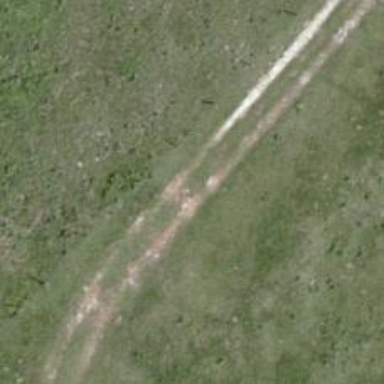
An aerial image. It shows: Gravel track with track type of grade3.